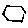
Label: hexagon